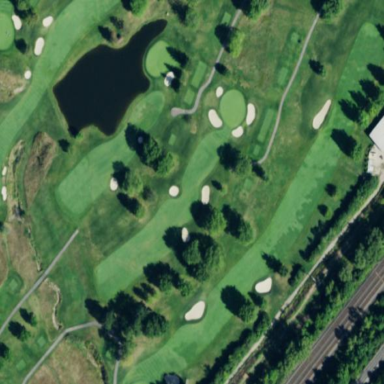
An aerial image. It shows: Golf fairway surrounded by grass.